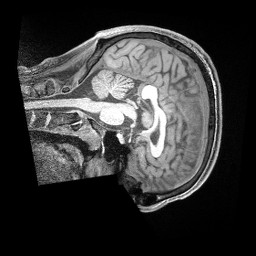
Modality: T1w
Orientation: sagittal
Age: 35
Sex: male
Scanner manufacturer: siemens
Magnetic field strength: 3 T
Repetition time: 2 s
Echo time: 0.00211 s